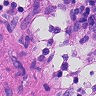
Metastatic tissue present: no